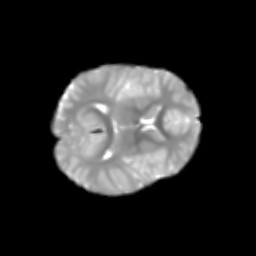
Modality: T2w
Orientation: axial
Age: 7
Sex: female
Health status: healthy